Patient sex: M
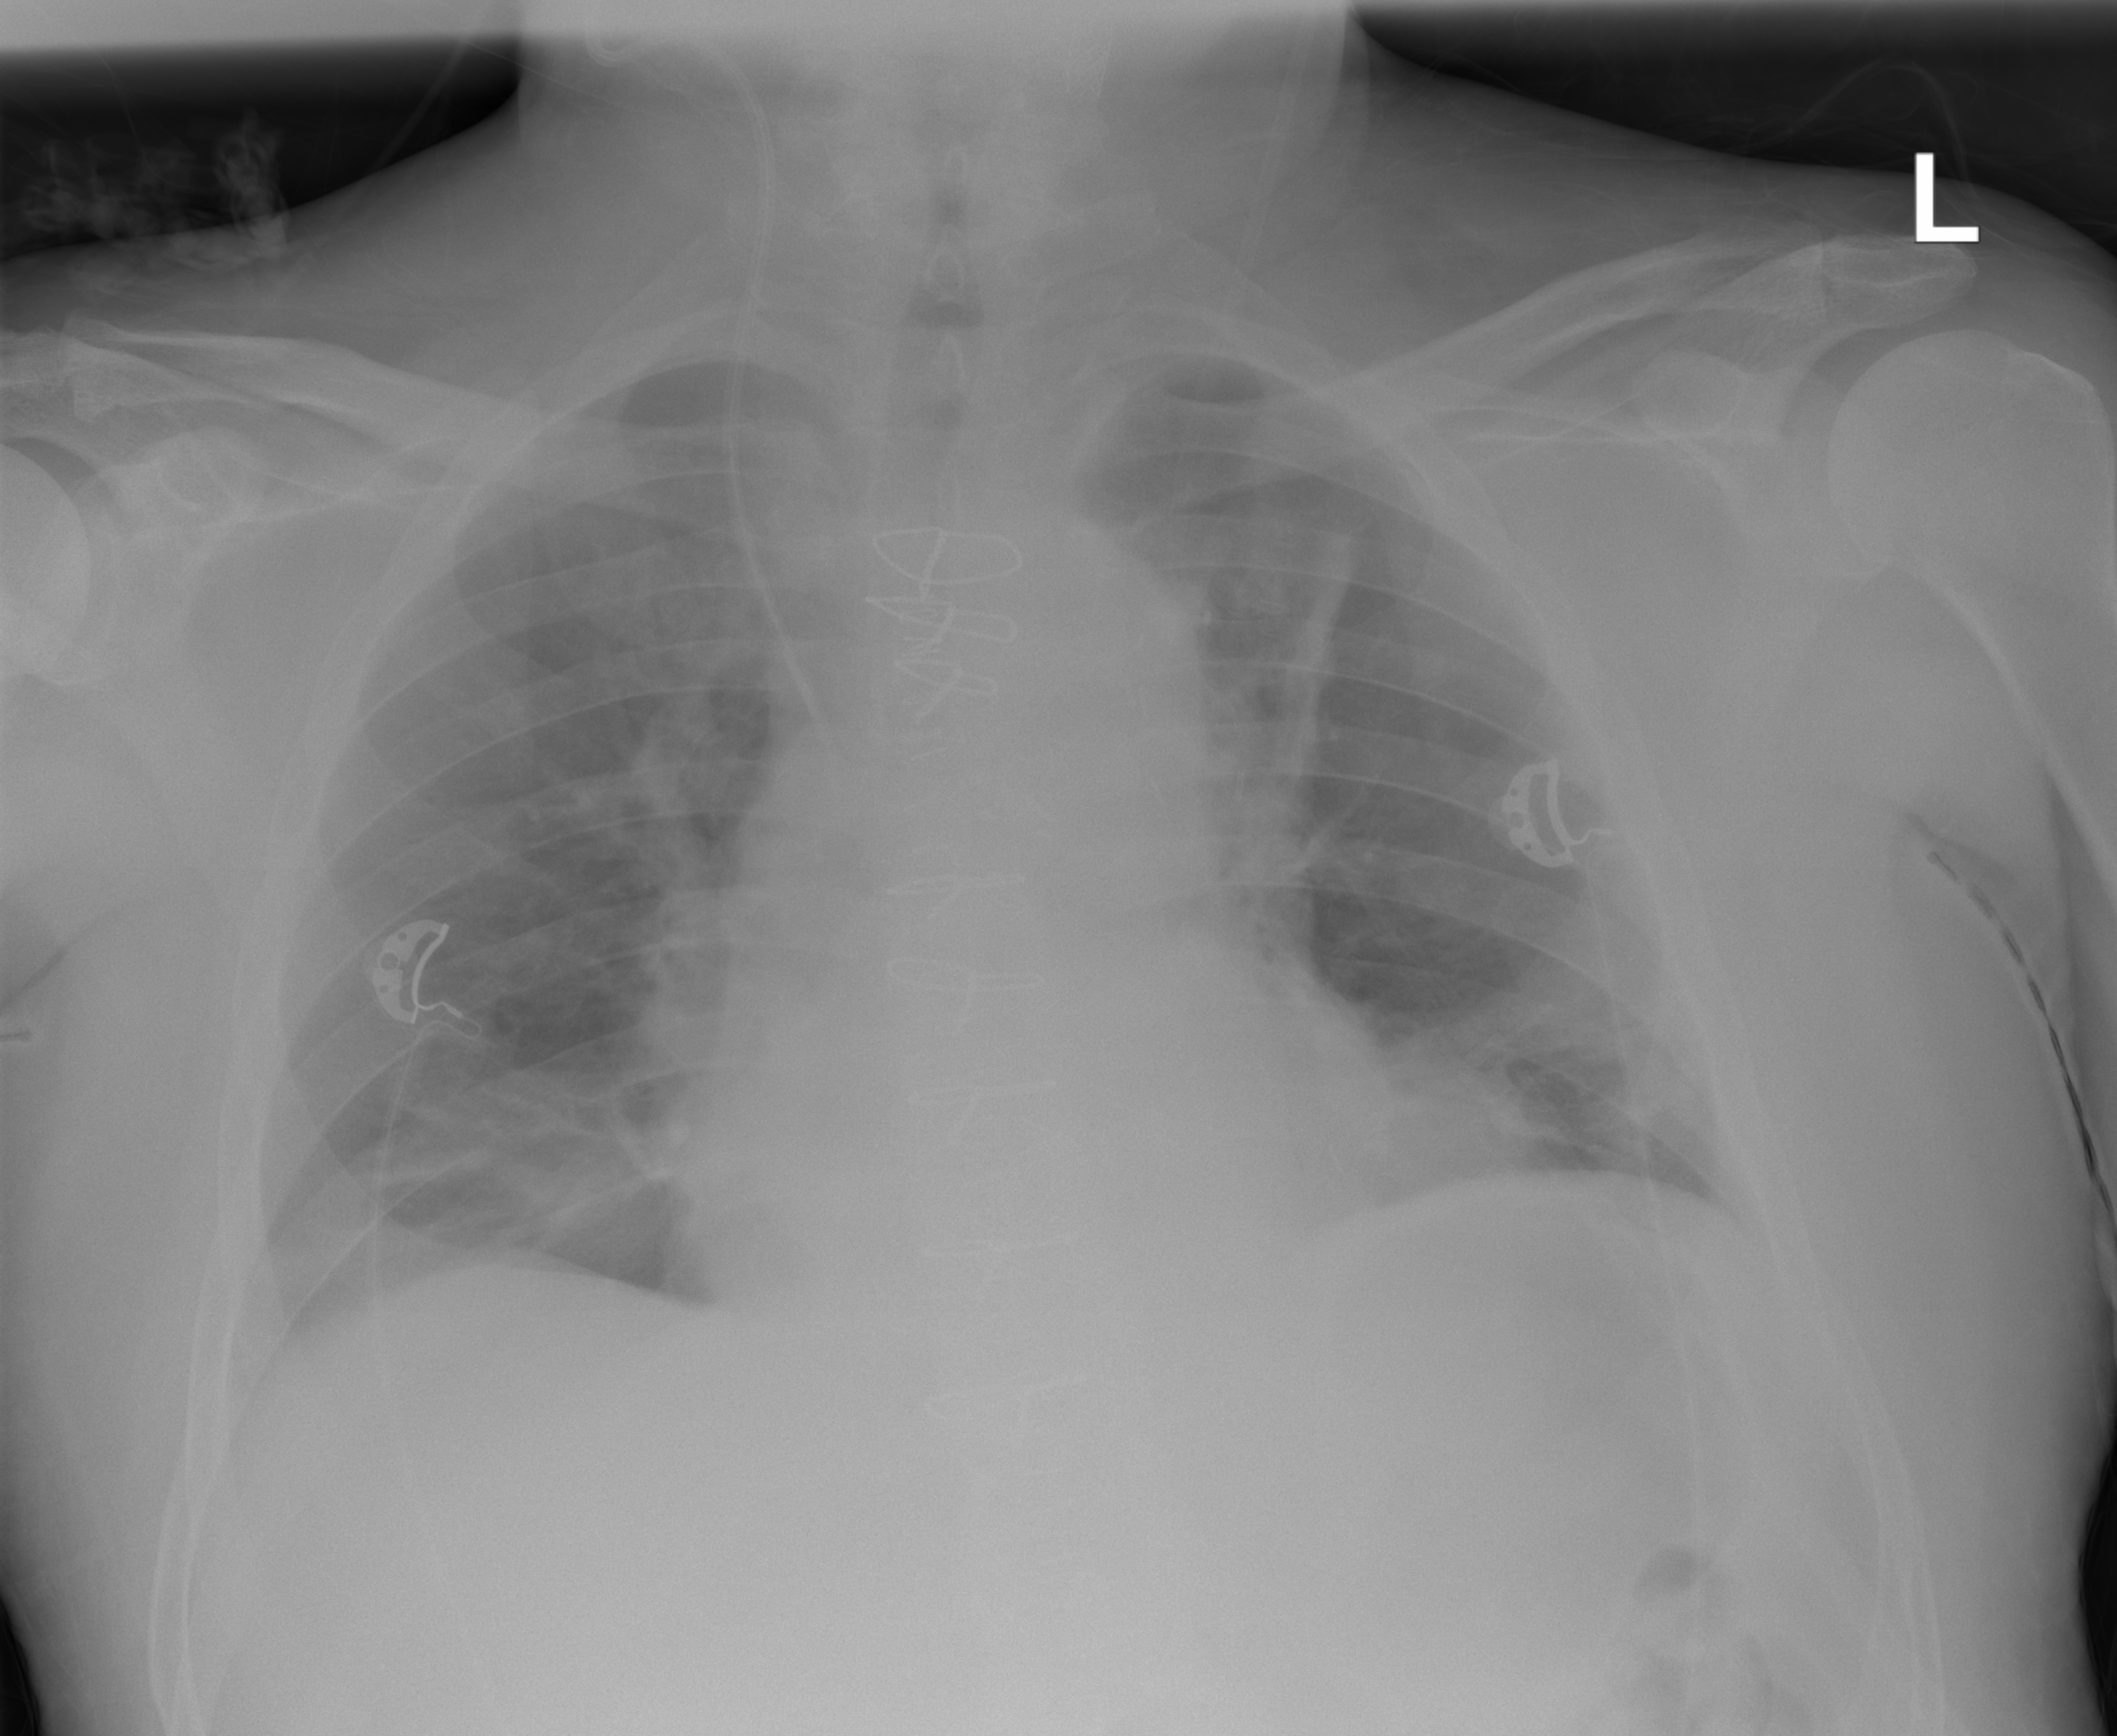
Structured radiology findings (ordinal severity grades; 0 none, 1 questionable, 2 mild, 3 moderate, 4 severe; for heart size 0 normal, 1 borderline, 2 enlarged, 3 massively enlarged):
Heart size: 2
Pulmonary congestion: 0
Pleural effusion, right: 0
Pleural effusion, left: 0
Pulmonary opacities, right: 0
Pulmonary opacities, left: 0
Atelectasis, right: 2
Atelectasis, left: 2